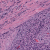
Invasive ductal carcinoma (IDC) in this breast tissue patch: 1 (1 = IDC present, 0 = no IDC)